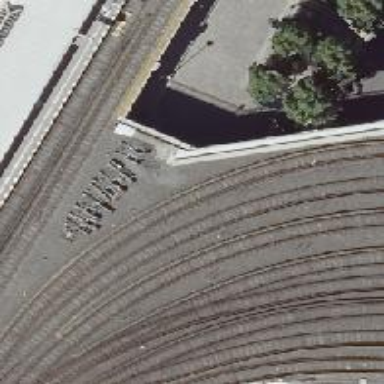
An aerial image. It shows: Bridge over electrified rail tracks. The service yard runs alongside the top electrified rail.